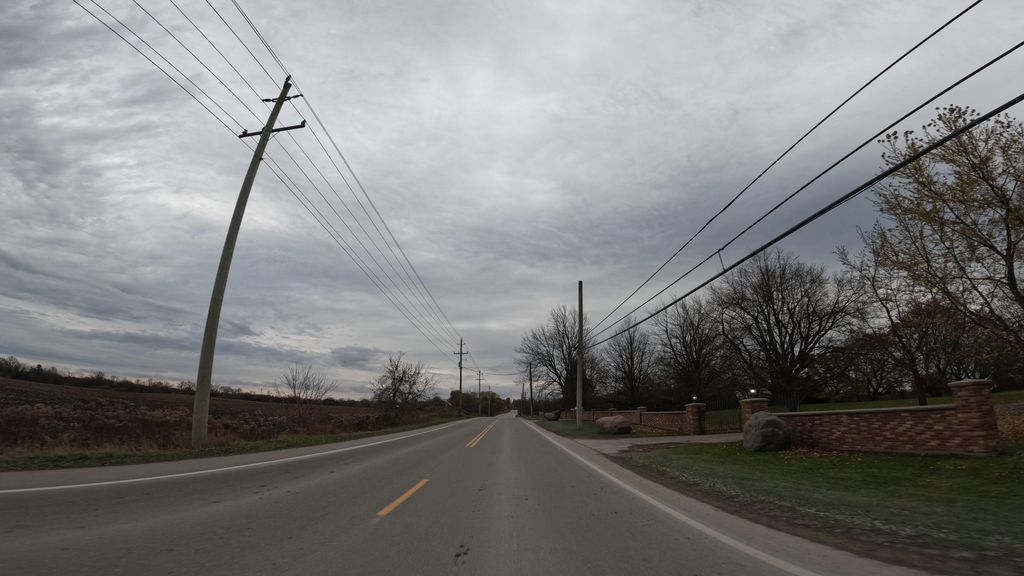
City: hamilton